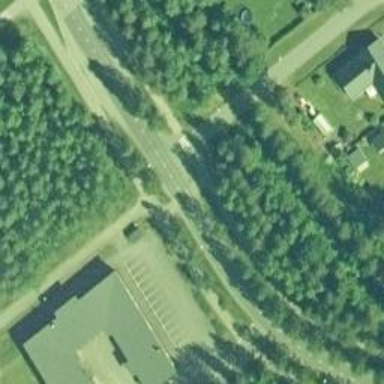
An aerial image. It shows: Cycleway.